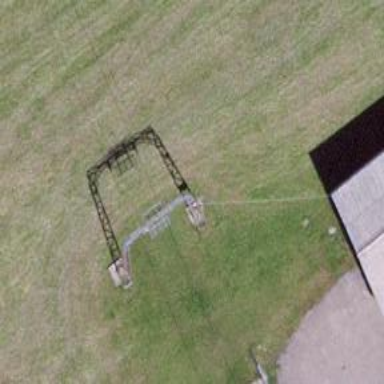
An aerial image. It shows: Pylon used for aerialway.